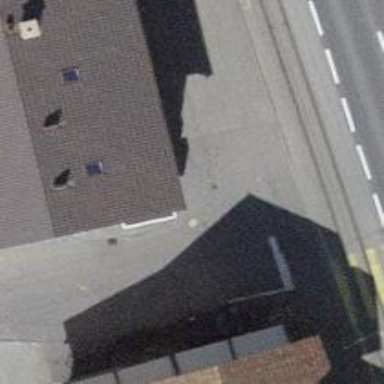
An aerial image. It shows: Bank.